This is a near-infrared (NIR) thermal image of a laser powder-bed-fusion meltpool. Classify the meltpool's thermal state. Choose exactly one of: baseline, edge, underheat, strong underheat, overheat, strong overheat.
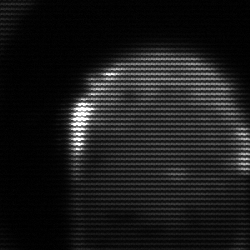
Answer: edge